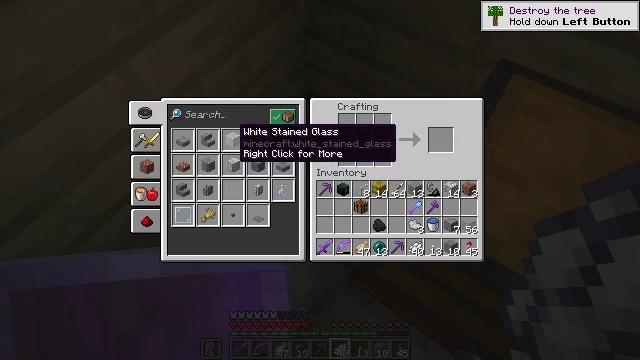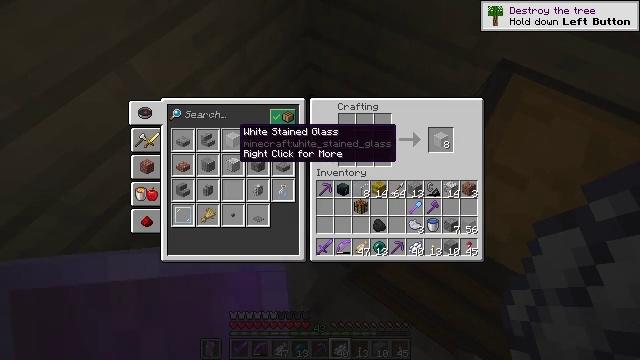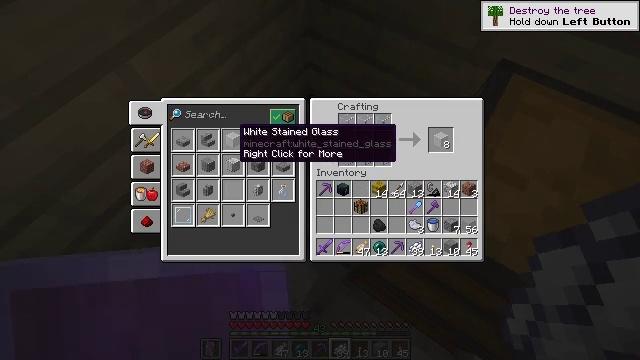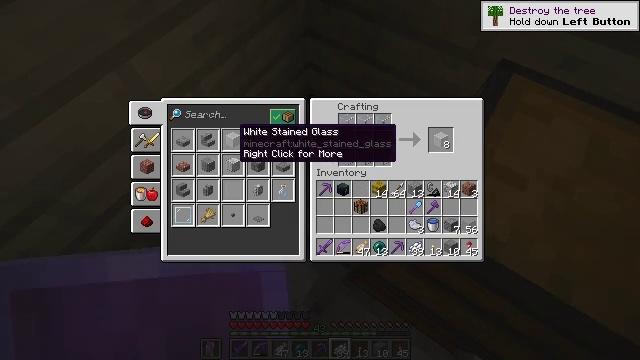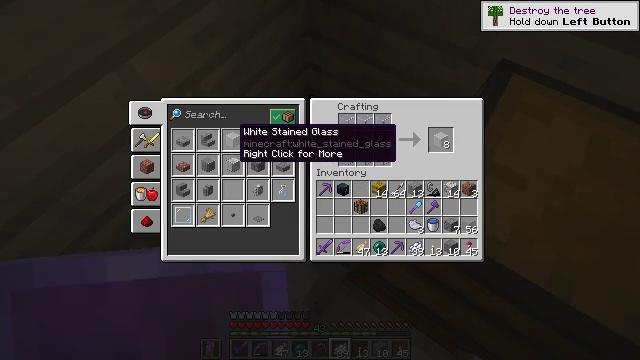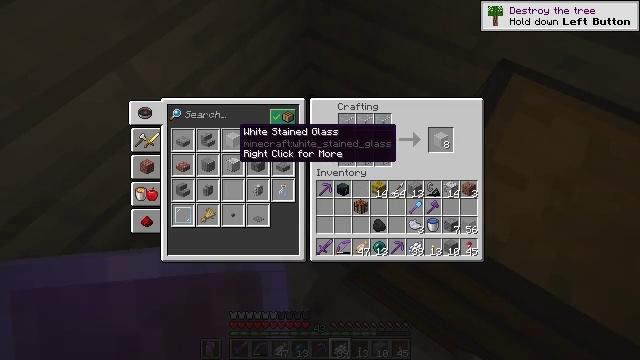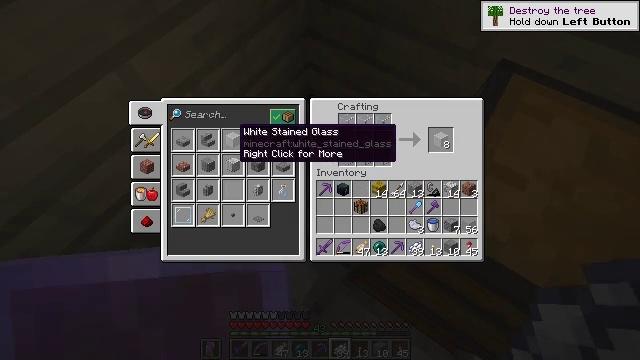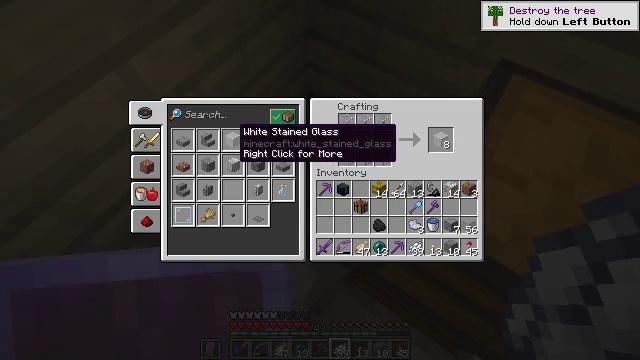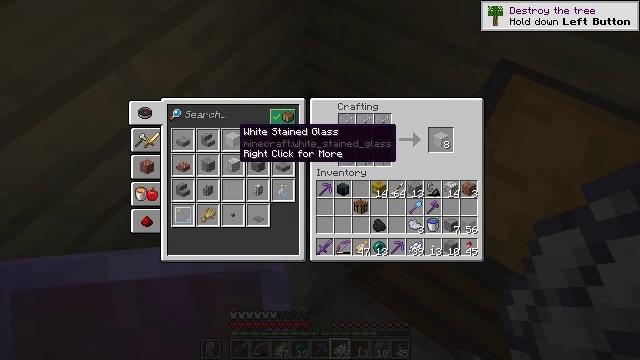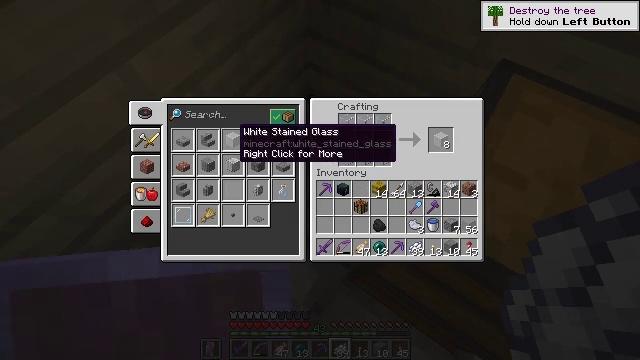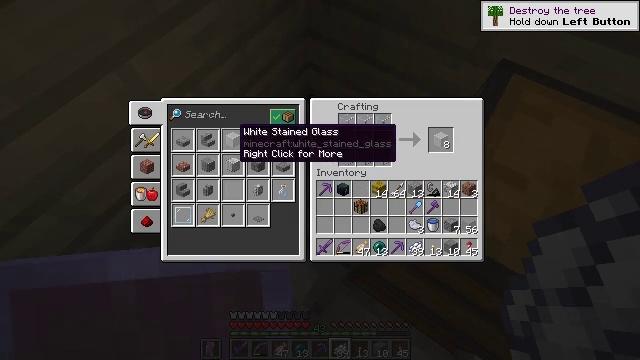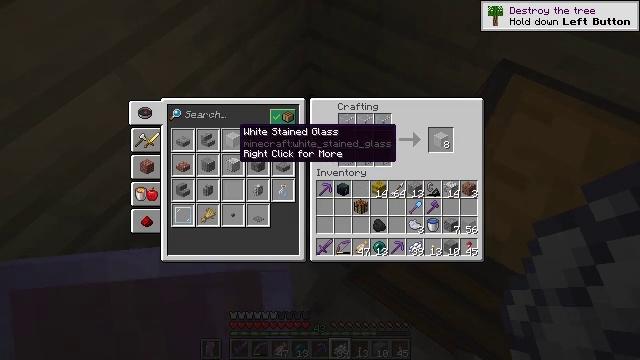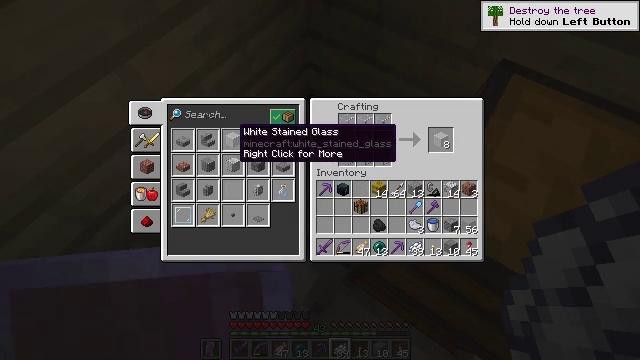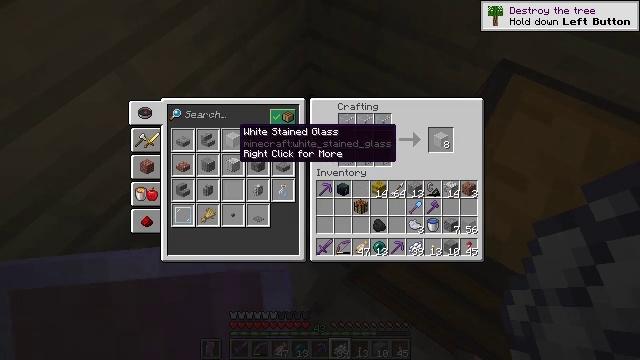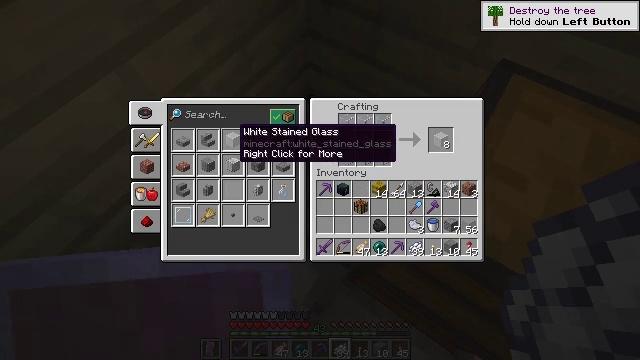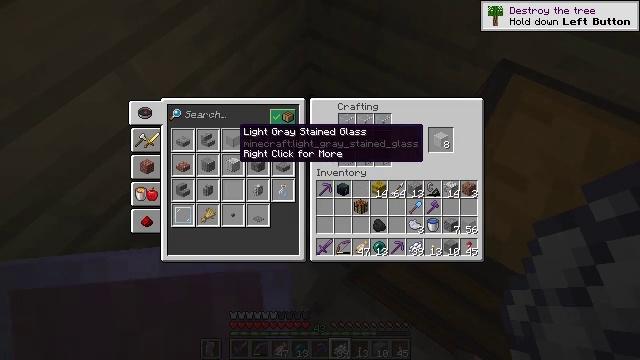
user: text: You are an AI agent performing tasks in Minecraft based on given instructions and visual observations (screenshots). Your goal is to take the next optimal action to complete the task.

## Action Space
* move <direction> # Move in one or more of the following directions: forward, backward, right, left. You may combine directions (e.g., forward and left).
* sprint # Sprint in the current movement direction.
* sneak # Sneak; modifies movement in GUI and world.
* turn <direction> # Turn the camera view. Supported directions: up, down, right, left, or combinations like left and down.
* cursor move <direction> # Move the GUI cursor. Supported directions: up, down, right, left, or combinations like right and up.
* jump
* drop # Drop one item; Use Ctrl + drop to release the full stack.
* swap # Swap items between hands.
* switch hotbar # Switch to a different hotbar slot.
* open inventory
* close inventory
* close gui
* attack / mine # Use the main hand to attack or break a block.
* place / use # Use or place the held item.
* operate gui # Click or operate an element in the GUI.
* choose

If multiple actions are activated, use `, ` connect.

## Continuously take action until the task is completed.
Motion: motion action
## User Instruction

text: Combine glass and dye to craft light gray stained glass.
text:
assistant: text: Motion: sneak, operate gui
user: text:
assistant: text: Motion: sneak, operate gui
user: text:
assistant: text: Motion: sneak, operate gui
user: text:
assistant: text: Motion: sneak, operate gui
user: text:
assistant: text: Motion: operate gui
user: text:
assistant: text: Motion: operate gui
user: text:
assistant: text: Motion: operate gui
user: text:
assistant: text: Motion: no_op
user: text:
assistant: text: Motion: no_op
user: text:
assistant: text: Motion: no_op
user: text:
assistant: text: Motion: no_op
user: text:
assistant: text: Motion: no_op
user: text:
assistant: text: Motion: no_op
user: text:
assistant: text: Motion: no_op
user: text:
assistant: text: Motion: no_op
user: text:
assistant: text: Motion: no_op
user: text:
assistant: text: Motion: no_op
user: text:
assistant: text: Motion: no_op
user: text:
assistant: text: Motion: no_op
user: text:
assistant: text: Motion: no_op
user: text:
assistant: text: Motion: no_op
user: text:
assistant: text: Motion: no_op
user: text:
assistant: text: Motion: no_op
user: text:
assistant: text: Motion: no_op
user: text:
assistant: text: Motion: no_op
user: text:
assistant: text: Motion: no_op
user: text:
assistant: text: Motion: no_op
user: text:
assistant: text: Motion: choose
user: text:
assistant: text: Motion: choose
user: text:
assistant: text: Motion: choose